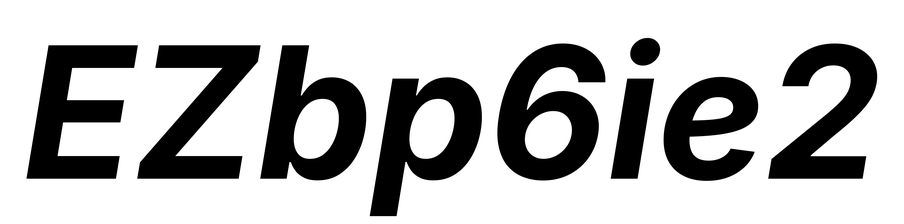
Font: Inter-Italic_Bold_Italic